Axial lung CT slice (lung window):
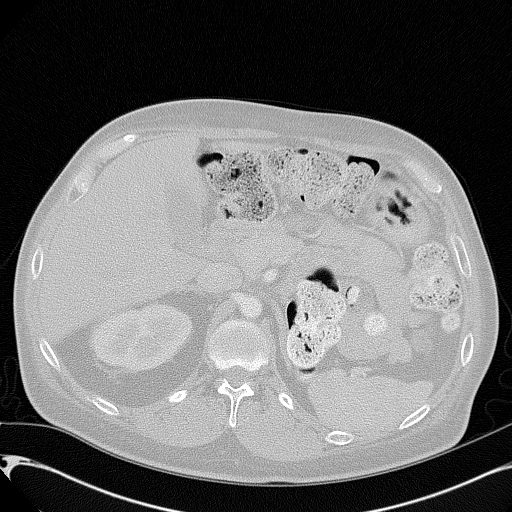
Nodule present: no